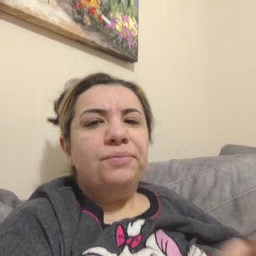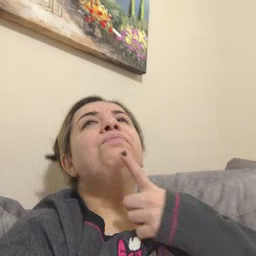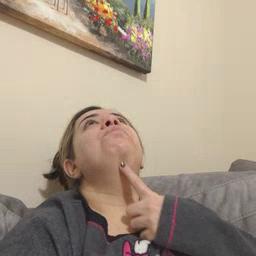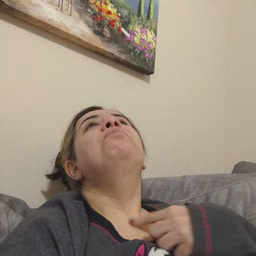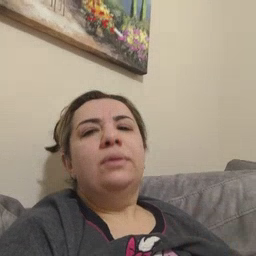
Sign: thirsty